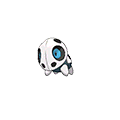
Pok\u00e9mon: aron